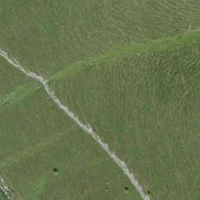
EUNIS habitat code: 23
Species observed at this site:
Campanula barbata